Field crop: maize
Growth stage: 2
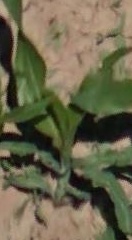
Species: maize